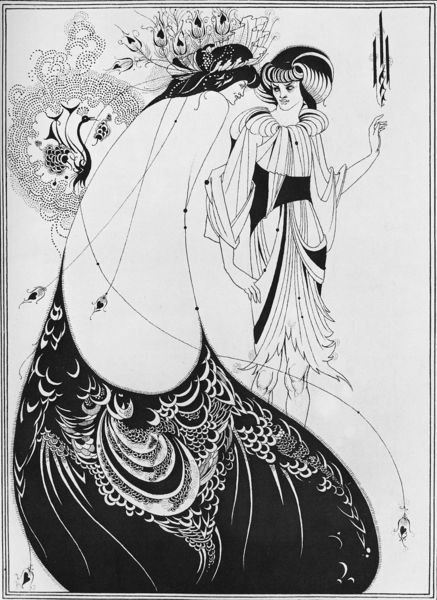
Titel: Salome, Der Pfauenrock
Künstler: Aubrey Beardsley
Institution: Massachuttes, Grenville L. Winthrop Bequest, Fogg Art Museum, Harvard University
Schlagwörter: feder, frau, frisur, kleid, rücken, weiss, muster, ornament, japan, schwarz-weiß, pfau, pfauenfeder, art de